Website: lowes
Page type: orders-overview
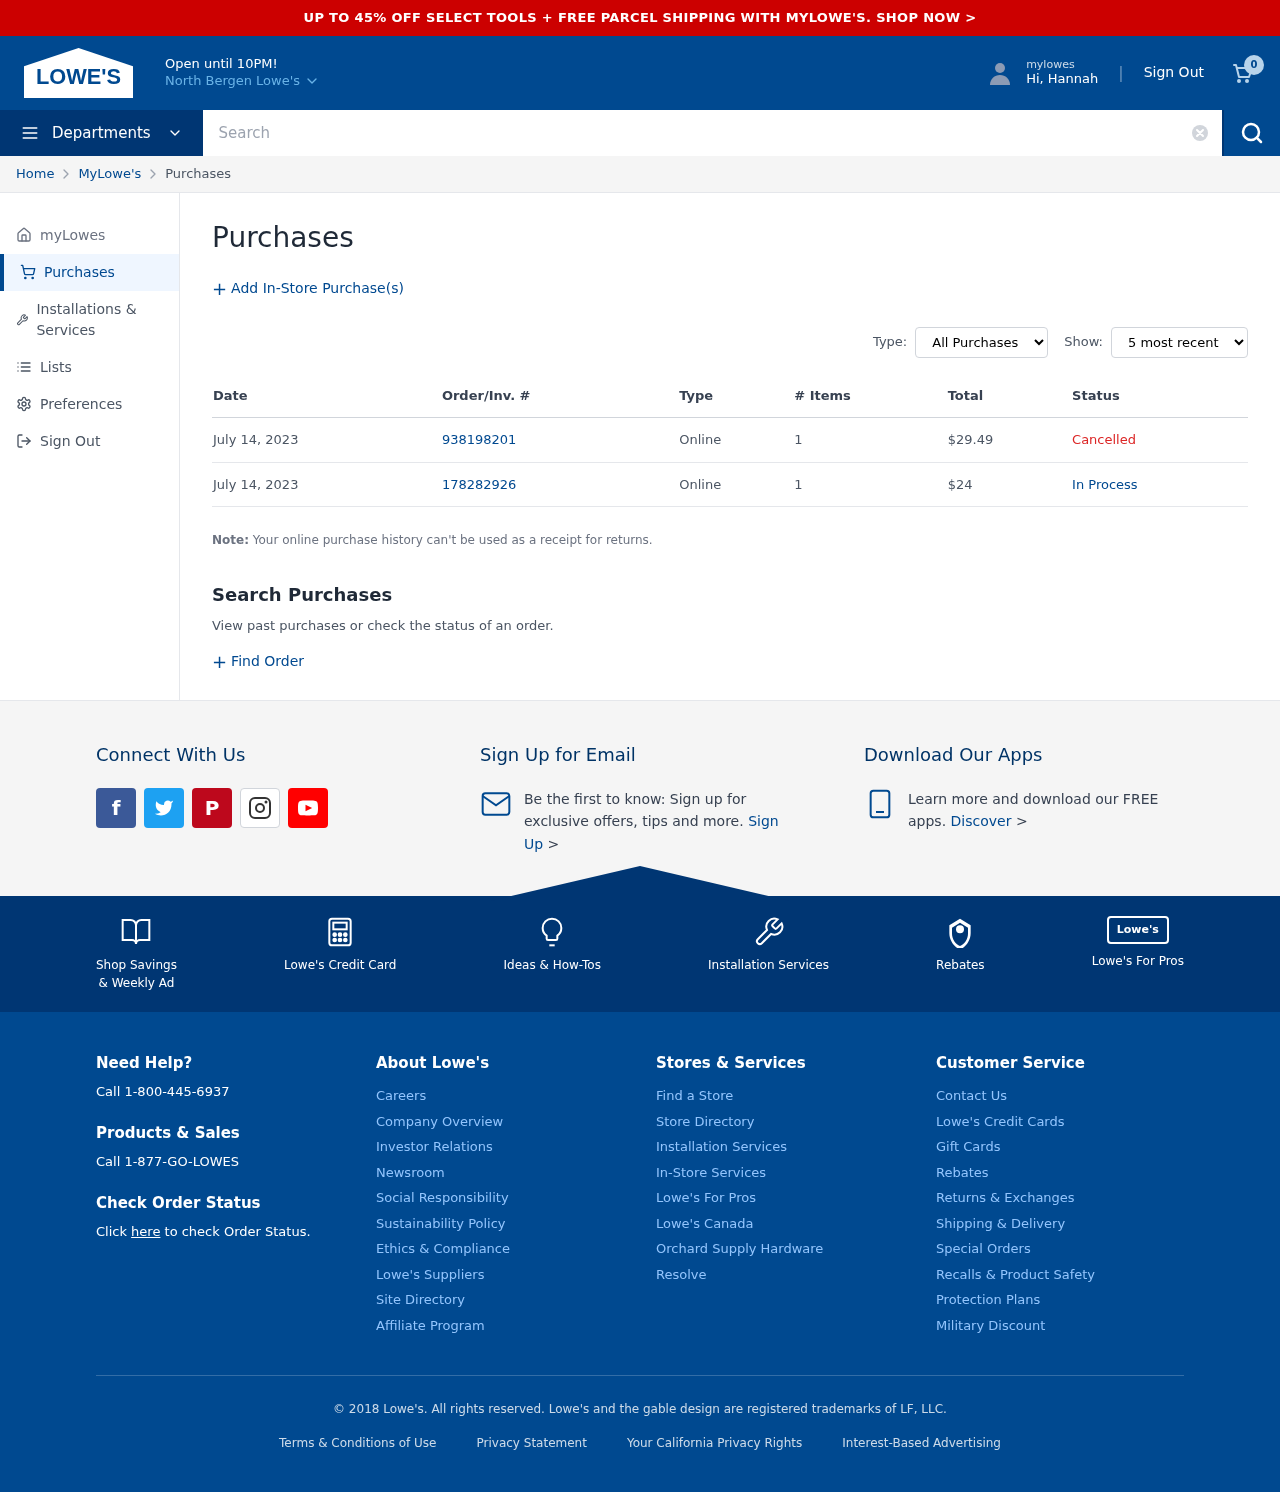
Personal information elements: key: PII_FIRSTNAME
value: Hannah
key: PII_CITY
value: North Bergen
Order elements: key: ORDER_NUM_ITEMS
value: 0
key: ORDER_DATE
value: July 14, 2023
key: ORDER_ID
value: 938198201
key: ORDER_NUM_ITEMS
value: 1
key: ORDER_TOTAL
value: $29.49
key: ORDER_DATE2
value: July 14, 2023
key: ORDER_ID2
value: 178282926
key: ORDER_NUM_ITEMS2
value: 1
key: ORDER_TOTAL2
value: $24
Search elements: key: HEADER_SEARCH
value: Search